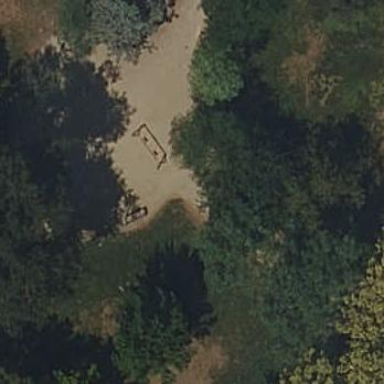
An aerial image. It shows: Playground area for leisure activities on the land.